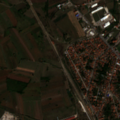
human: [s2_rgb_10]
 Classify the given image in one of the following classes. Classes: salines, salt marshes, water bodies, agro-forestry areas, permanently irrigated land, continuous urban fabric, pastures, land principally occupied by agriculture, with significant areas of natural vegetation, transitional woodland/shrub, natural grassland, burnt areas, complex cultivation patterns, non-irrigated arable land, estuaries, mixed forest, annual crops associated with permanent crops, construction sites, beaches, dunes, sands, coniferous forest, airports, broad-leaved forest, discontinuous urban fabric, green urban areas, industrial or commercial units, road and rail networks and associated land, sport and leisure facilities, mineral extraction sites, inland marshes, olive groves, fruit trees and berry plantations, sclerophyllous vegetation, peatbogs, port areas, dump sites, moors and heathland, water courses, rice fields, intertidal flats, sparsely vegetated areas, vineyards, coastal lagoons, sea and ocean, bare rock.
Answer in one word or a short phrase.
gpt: discontinuous urban fabric, industrial or commercial units, non-irrigated arable land, complex cultivation patterns